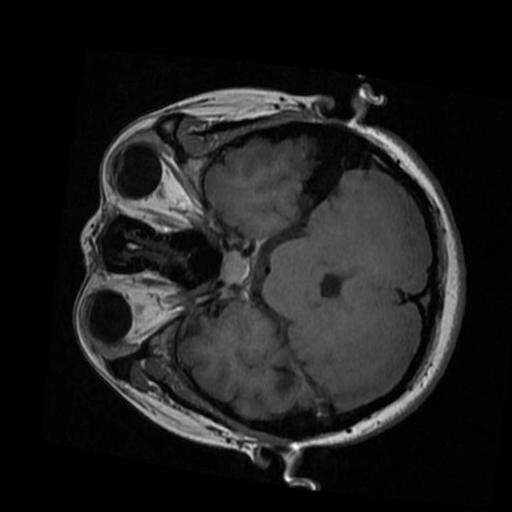
Label: brain_tumor